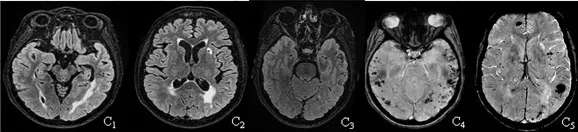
MRI follow up. (C) June 2018: FLAIR sequences showed a reduction of the WM alterations (C1, C2, C3); susceptibility-weighted imaging (SWI) sequences confirmed microbleeds (C4, C5).
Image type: radiology (mri)